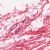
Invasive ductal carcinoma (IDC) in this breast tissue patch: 0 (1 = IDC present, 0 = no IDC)